Interaction volume radius: 10 \u00c5
Interaction volume height: 15 \u00c5
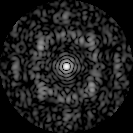
Disorder parameter: 0.6826